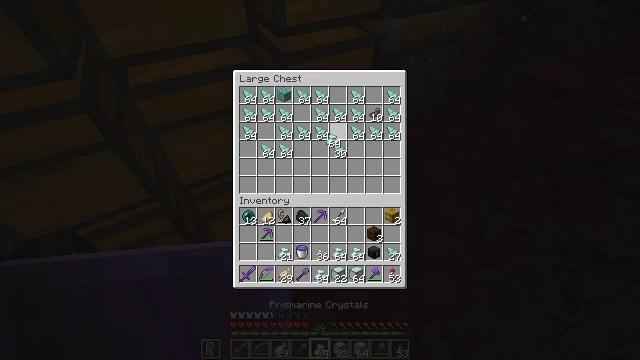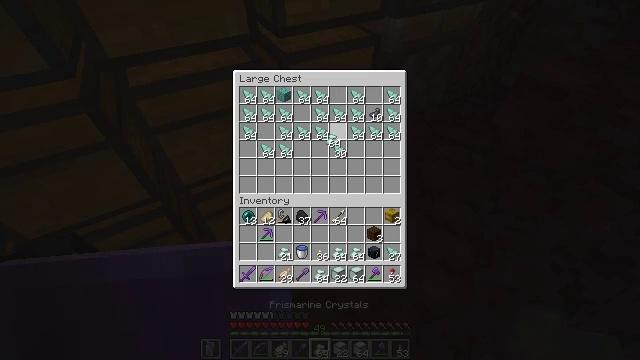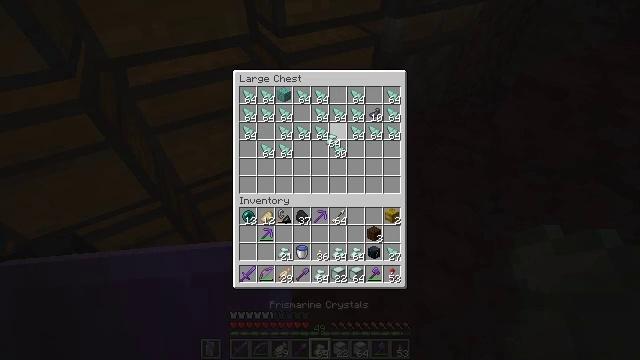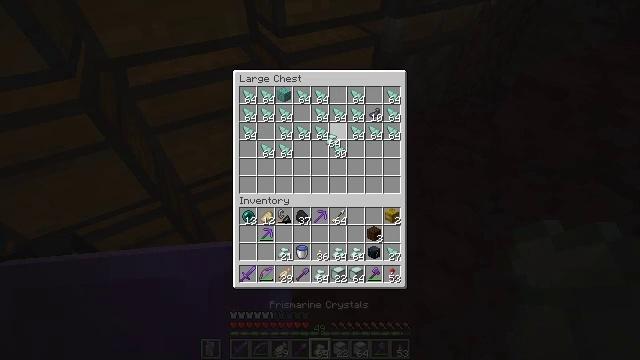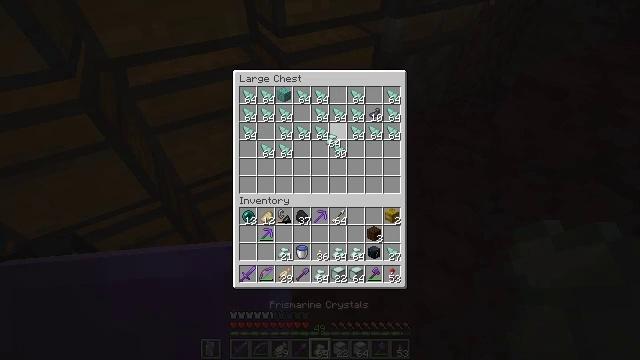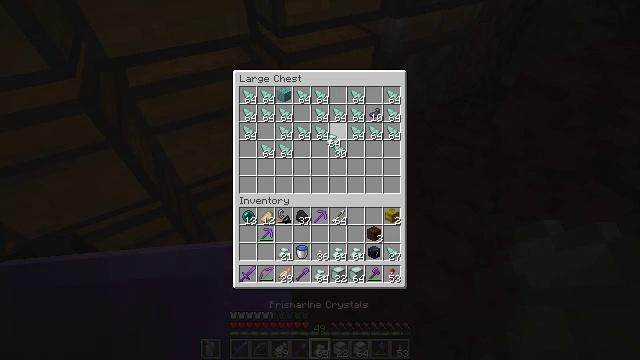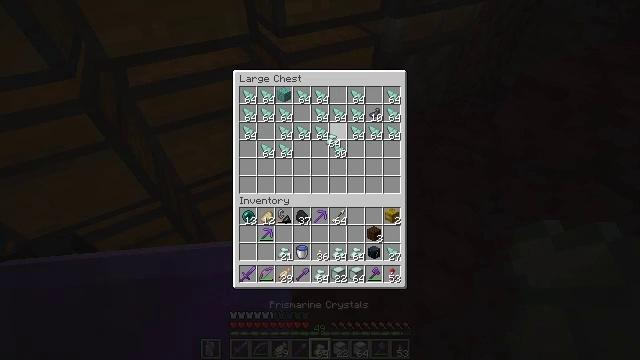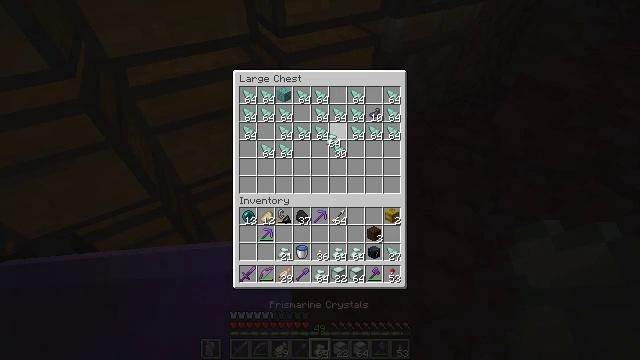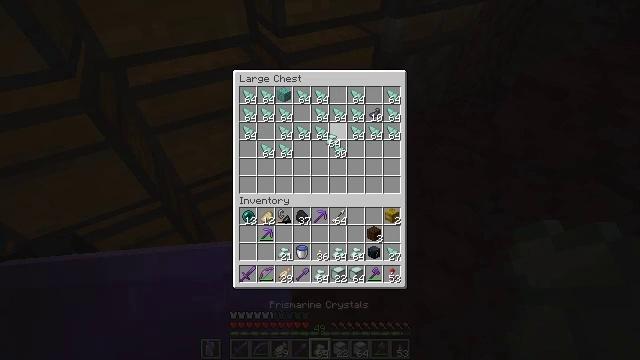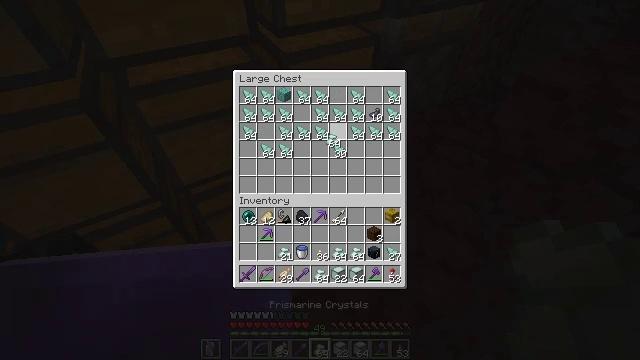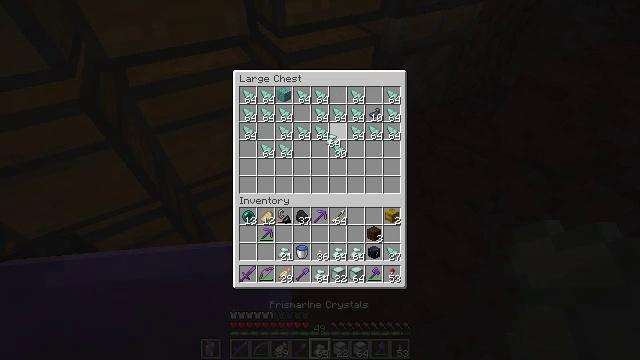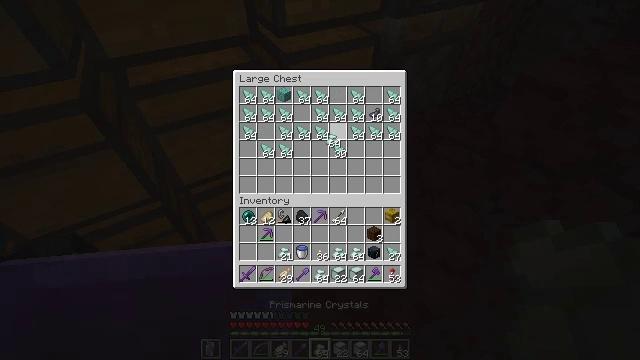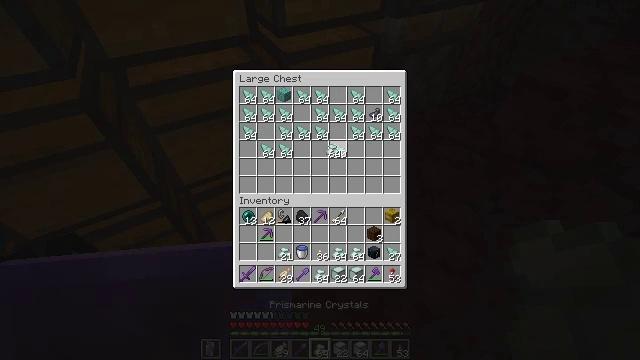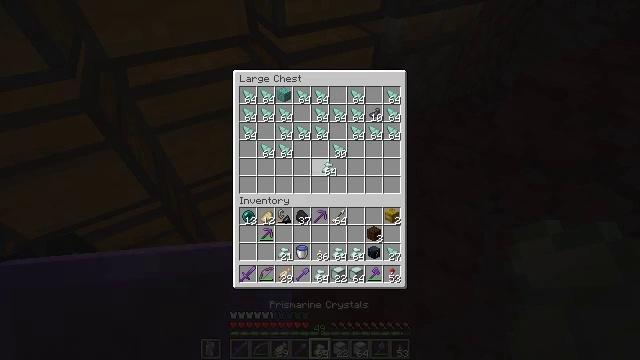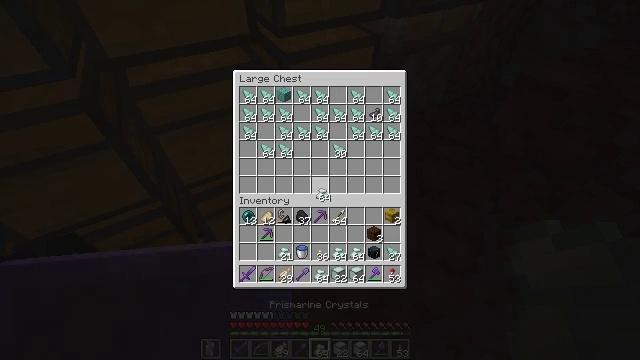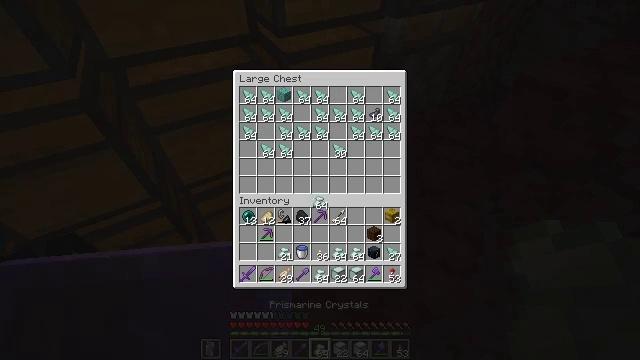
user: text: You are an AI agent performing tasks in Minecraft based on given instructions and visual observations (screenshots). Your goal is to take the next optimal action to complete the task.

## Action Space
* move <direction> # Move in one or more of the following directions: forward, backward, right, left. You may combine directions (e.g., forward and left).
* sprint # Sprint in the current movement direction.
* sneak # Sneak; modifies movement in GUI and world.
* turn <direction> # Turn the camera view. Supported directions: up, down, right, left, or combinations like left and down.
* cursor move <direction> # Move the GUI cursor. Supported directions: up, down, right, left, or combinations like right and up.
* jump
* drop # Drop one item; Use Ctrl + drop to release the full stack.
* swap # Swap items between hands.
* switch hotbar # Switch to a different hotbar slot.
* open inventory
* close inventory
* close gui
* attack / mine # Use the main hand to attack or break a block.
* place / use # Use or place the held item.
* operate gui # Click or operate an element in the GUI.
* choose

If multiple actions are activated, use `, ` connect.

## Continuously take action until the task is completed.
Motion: motion action
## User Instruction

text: Put prismarine materials in the crafting table to craft a sea lantern.
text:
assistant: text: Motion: sneak, attack / mine
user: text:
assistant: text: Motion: sneak
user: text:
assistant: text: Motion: sneak
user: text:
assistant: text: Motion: sneak
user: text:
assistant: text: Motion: sneak
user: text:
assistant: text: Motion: sneak
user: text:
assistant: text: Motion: sneak
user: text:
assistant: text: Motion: sneak
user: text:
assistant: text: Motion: sneak
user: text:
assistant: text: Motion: no_op
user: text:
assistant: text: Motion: no_op
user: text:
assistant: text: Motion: turn down
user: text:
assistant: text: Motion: turn down
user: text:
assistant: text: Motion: turn down
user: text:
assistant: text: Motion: turn down
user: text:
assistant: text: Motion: no_op
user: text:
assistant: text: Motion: no_op
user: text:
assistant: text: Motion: no_op
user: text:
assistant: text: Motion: turn down
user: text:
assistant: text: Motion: turn down
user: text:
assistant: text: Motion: no_op
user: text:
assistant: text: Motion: no_op
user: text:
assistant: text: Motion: no_op
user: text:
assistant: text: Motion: turn right
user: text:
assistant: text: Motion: no_op
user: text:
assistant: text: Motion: no_op
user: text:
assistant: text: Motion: no_op
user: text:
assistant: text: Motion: no_op
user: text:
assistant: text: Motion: no_op
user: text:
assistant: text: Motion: no_op